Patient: sex F, age 55
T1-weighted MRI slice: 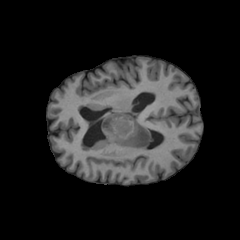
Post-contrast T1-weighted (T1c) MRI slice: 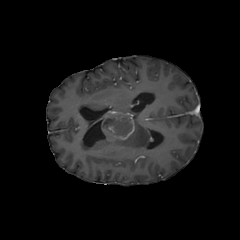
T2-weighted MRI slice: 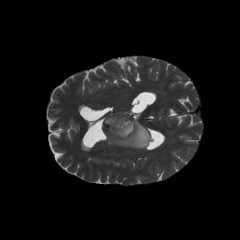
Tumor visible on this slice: yes
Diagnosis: Glioblastoma, IDH-wildtype
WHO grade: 4